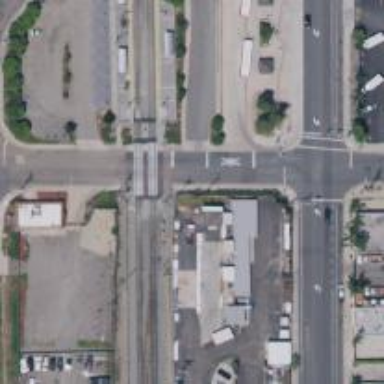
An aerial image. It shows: Light rail electrified with contact line.